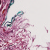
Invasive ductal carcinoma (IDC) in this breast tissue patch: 0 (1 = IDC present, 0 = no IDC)